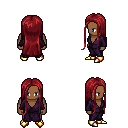
a pixel art fantasy rpg character, male body template, human, dark skin, purple robe, white pants, brunette extra-long hairstyle, gold boots, four views (front, back, left, right), 2x2 character sprite sheet, small pixel art, hard edges, no anti-aliasing